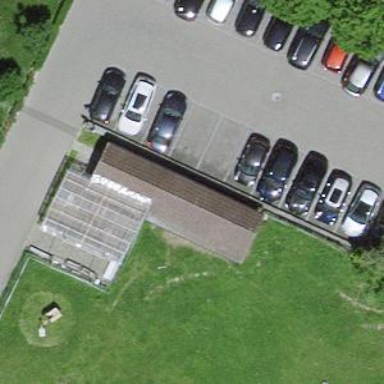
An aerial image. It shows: Shed building with gabled roof.